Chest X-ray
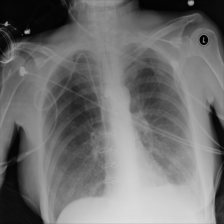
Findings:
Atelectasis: negative
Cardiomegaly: negative
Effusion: positive
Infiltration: positive
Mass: negative
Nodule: negative
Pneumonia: negative
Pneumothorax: negative
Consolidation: negative
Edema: negative
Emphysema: negative
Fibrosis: negative
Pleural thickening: negative
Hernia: negative